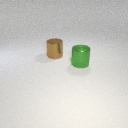
large brown metal cylinder to the left of large green metal cylinder